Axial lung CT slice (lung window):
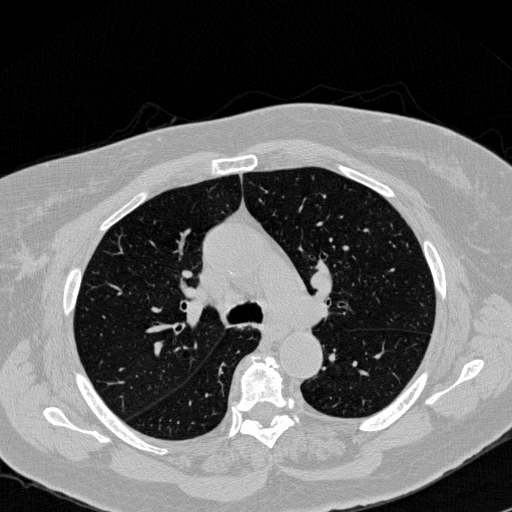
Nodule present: no